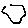
Label: hexagon